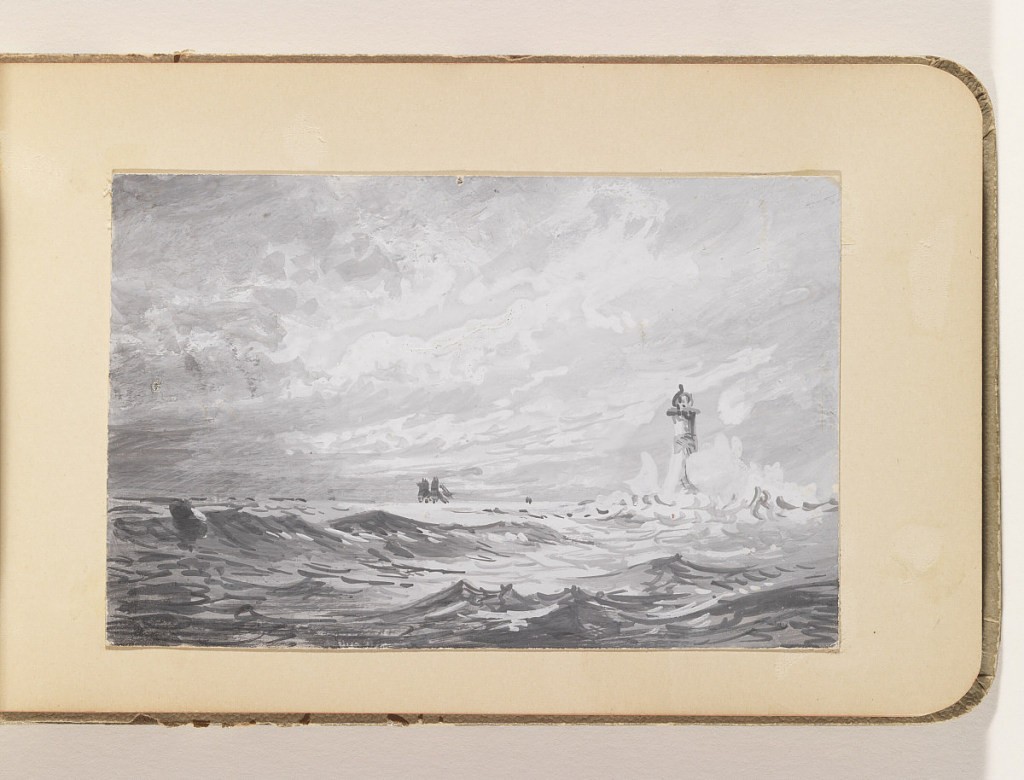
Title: Stormy Seas at Minot's Ledge Lighthouse
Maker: William Trost Richards, American, 1833–1905
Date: ca. 1870
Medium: Brush and black ink, white gouache on wove paper, mounted
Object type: Album page
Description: Stormy seascape with high waves crashing against lighthouse at right.  Schooner visible on the horizon, center; storm clouds echo churning seas.